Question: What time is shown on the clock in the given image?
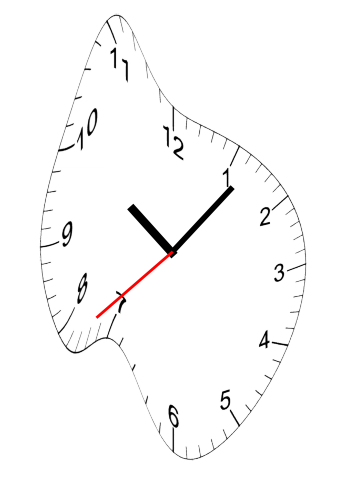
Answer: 10:06:38